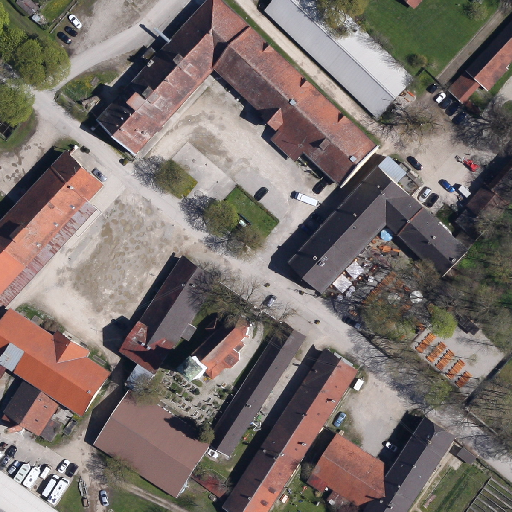
Referring expression: light-duty vehicle